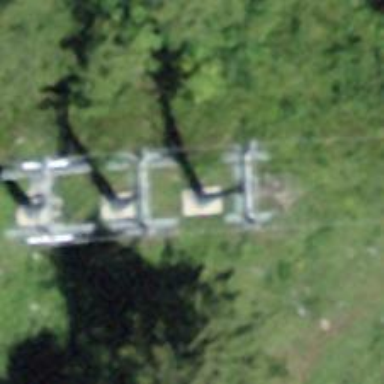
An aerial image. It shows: Pylon used for aerialway.